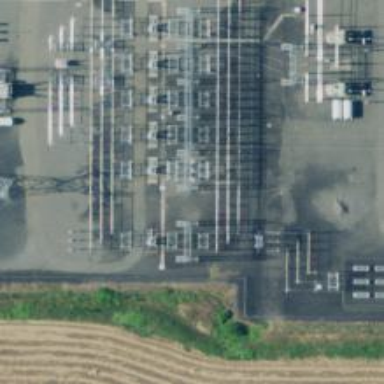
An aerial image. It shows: Outdoor switch for power.